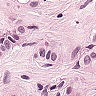
Metastatic tissue present: yes